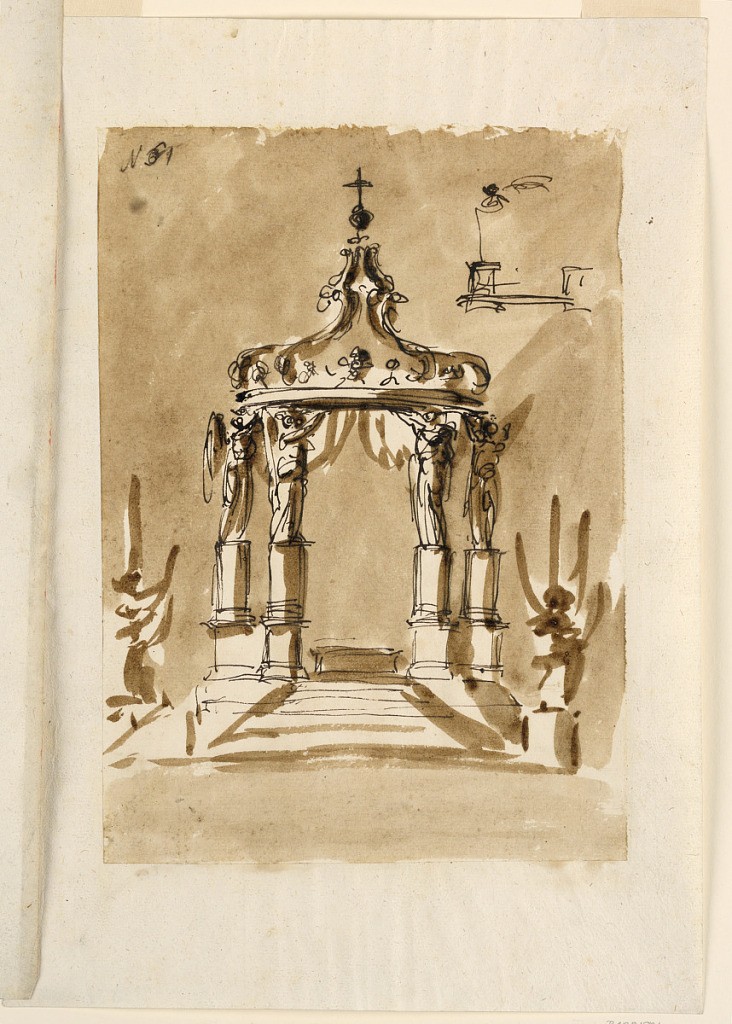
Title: Design for an altar
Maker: Giuseppe Barberi, Italian, 1746–1809
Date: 1746-1809
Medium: Pen and brown ink, brush and brown wash on lined off-white laid paper
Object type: Drawing
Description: The mensa stands upon a half-circular platform to which steps lead. Four angels stand upon parts of of columns upon high pedestals and support half of a crown with curtains as baldachin. Laterally in front are two statues of angels with candles. Above, at right, is a rough pen sketch with  the idea of having the angels standing immediately upon the pedestals.